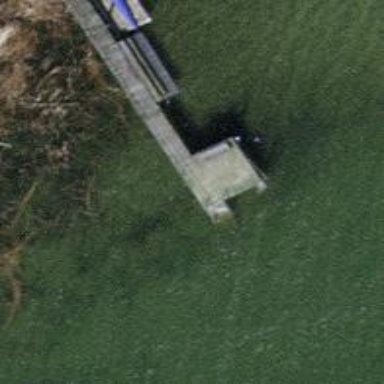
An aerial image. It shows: Man-made pier.